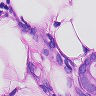
Metastatic tissue present: yes